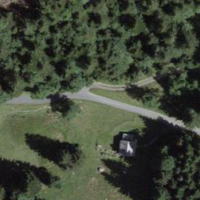
EUNIS habitat code: 44
Species observed at this site:
Astrantia major
Campanula barbata
Sorbus aucuparia